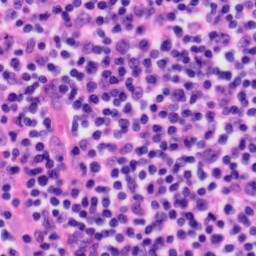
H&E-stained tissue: Tonsil